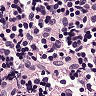
Metastatic tissue present: no